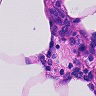
Metastatic tissue present: no